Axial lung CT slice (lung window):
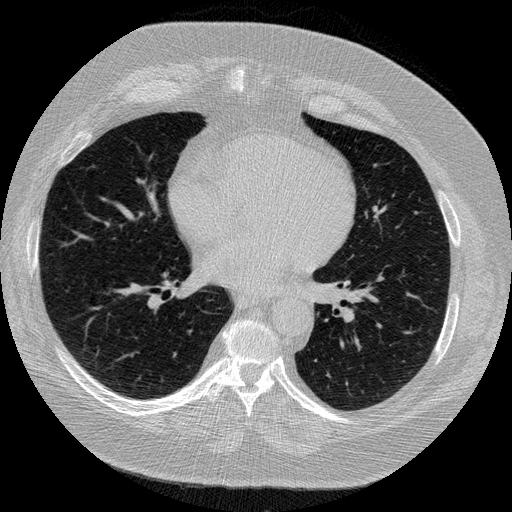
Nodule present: no